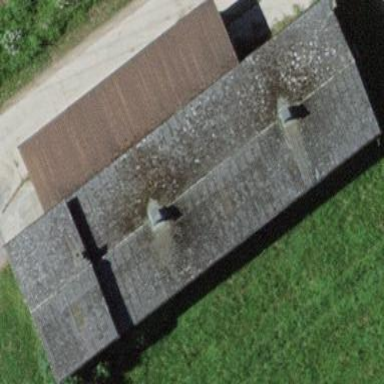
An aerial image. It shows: Gabled roof on farm auxiliary building.